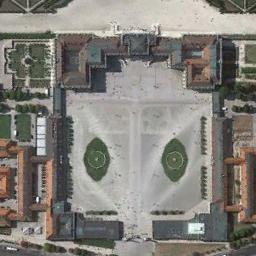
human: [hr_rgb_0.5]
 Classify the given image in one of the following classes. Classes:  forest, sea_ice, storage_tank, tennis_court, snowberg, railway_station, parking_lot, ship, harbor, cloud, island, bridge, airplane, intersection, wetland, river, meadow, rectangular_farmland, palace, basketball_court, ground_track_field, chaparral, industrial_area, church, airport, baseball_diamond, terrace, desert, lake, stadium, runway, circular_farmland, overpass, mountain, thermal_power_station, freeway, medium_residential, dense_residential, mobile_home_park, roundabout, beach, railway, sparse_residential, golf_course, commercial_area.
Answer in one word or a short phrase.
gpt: palace